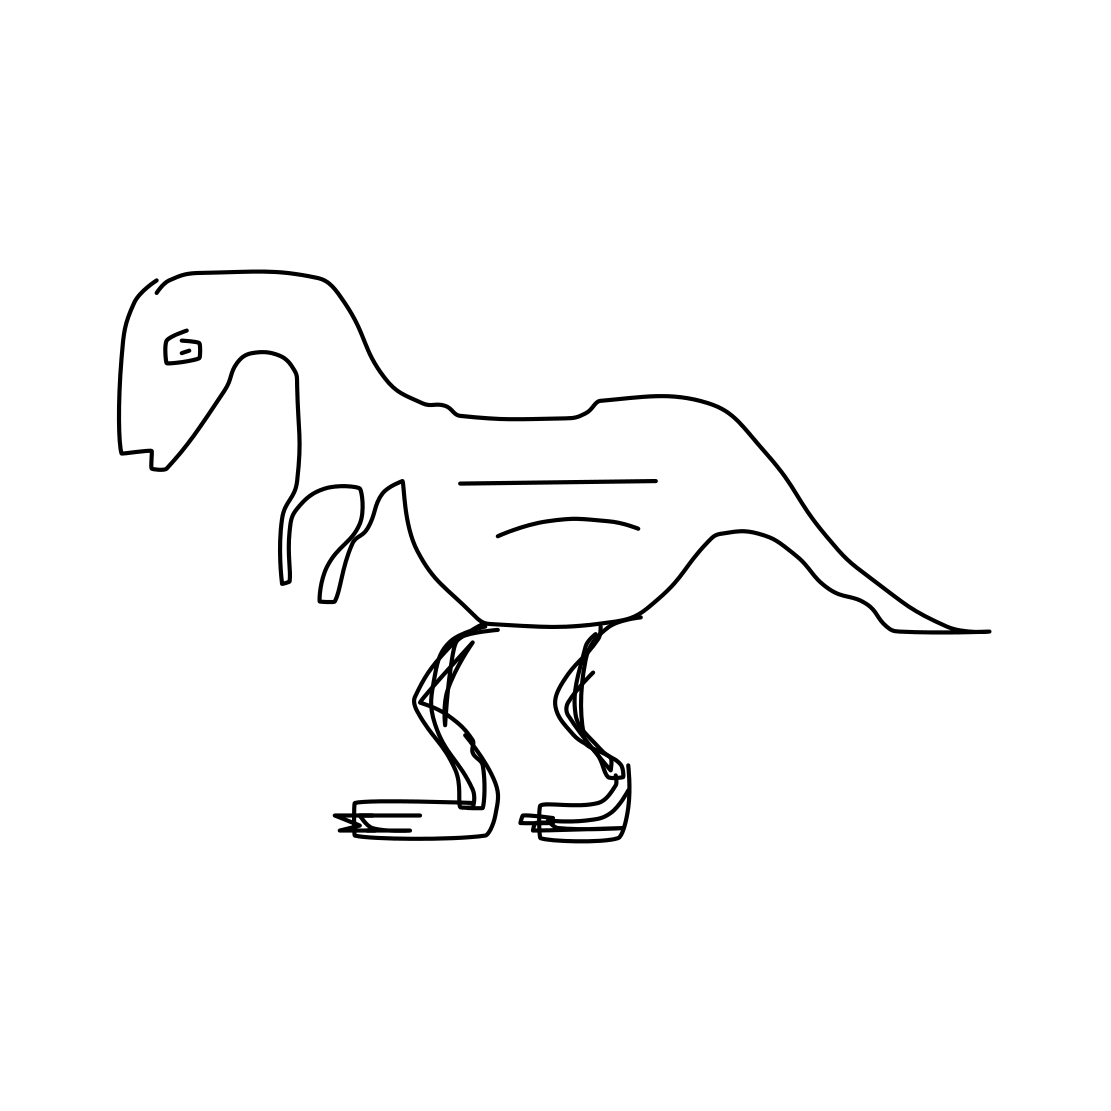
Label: kangaroo